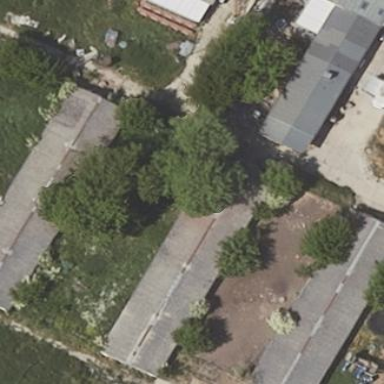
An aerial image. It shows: Gabled stable with grey roof oriented along its length.